Question: I have an MVC 4 app containing a View with a form with several fieldsets. When I post this form in Chrome, it saves without error. In 'IE 10.0.92' I get an error in the following jQuery method. The line throwing the error has an arrow. This is roughly line 538. I've determined this method is not even called when executing in Chrome.
'''
parseJSON: function (data) {
// Attempt to parse using the native JSON parser first
if (window.JSON && window.JSON.parse) {
--> return window.JSON.parse(data);
}
if (data === null) {
return data;
}
if (typeof data === "string") {
// Make sure leading/trailing whitespace is removed (IE can't handle it)
data = jQuery.trim(data);
if (data) {
// Make sure the incoming data is actual JSON
// Logic borrowed from http://json.org/json2.js
if (rvalidchars.test(data.replace(rvalidescape, "@")
.replace(rvalidtokens, "]")
.replace(rvalidbraces, ""))) {
return (new Function("return " + data))();
}
}
}
jQuery.error("Invalid JSON: " + data);
},
'''
The error I'm getting is the following:

I did an alert on the value of 'data', and I get an Undefined. I don't have a great deal of experience with jQuery or JavaScript. If more information is needed, I would be glad to provide it.
After some further testing, this change seems to fix the issue, but I'm not sure this is the right approach:
'''
parseJSON: function (data) {
if (data === undefined) {
return data;
}
// Attempt to parse using the native JSON parser first
if (window.JSON && window.JSON.parse) {
return window.JSON.parse(data);
}
'''
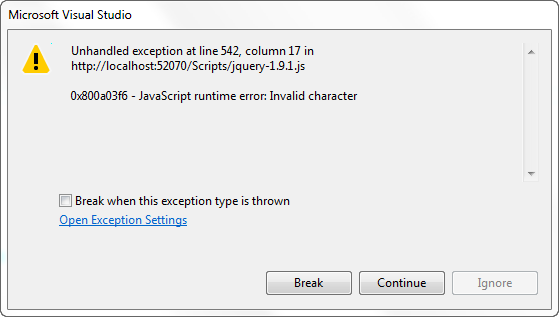
Answer: update jquery.validate.unobtrusive.js files with Microsoft.jQuery.Unobtrusive.Validation nuget package which version is 2.0.30506.0
Then this error has been resolved.